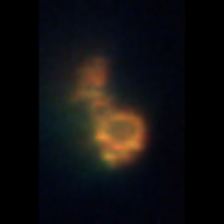
Taxon: Unknown_detritus
Group: Unknown